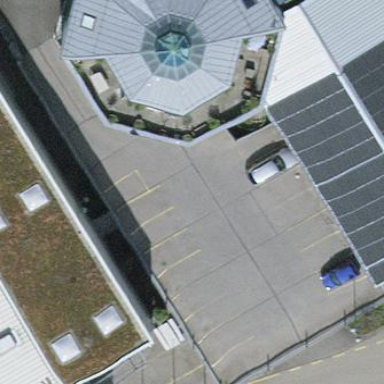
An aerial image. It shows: Parking area with parking building nearby.